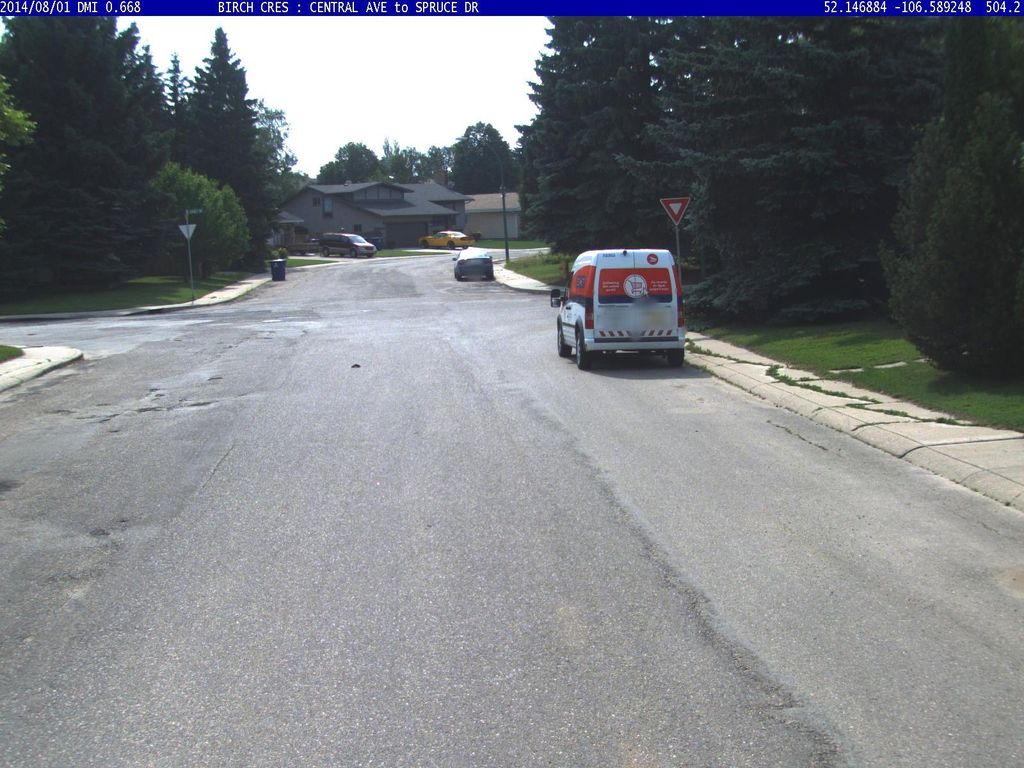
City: saskatoon